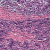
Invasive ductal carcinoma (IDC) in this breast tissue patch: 0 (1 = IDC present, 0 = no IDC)